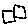
Label: circle